Interaction volume radius: 10 \u00c5
Interaction volume height: 25 \u00c5
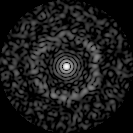
Disorder parameter: 0.832